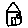
Label: house